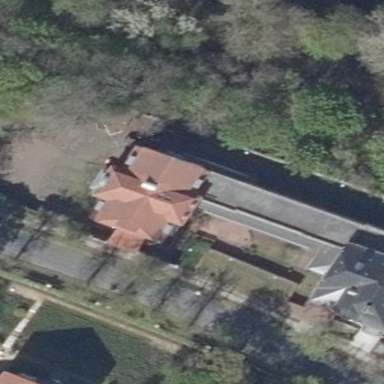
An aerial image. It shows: White government building with half-hipped red tiled roof.